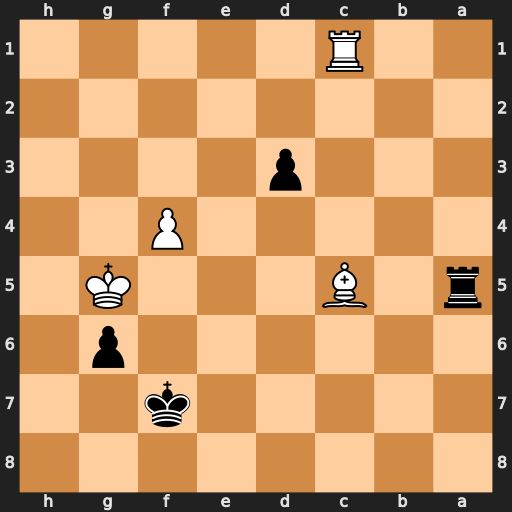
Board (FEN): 8/5k2/6p1/r1B3K1/5P2/3p4/8/2R5
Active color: b
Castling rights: -
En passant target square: -
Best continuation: d2 Rd1 Rxc5+ Kg4 Rd5 f5 gxf5+